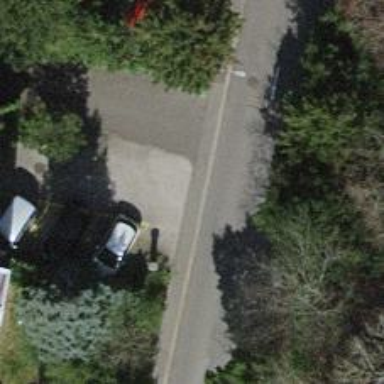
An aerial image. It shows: Unmarked crossing on asphalt footway.